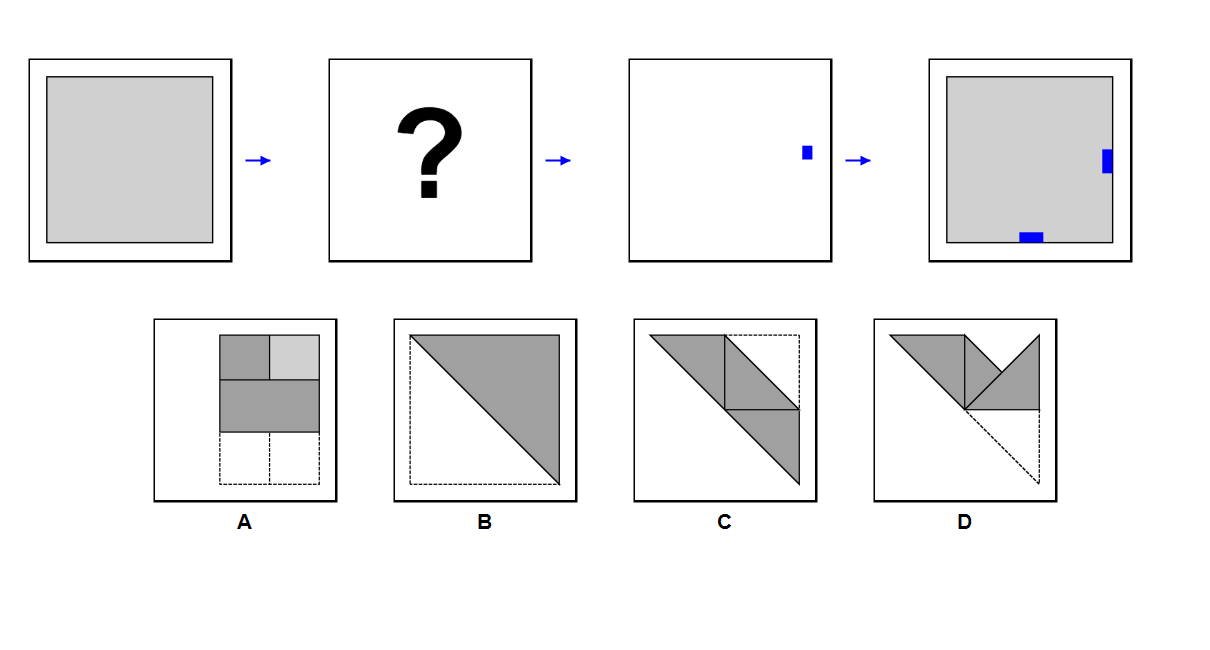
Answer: A